Field crop: maize
Growth stage: 2
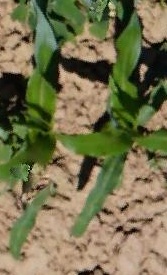
Species: maize